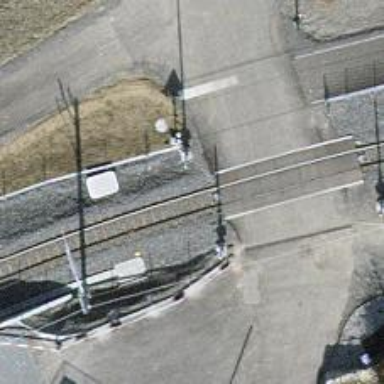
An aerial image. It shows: Full barrier level crossing on railway.